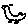
Label: bird